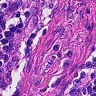
Metastatic tissue present: no